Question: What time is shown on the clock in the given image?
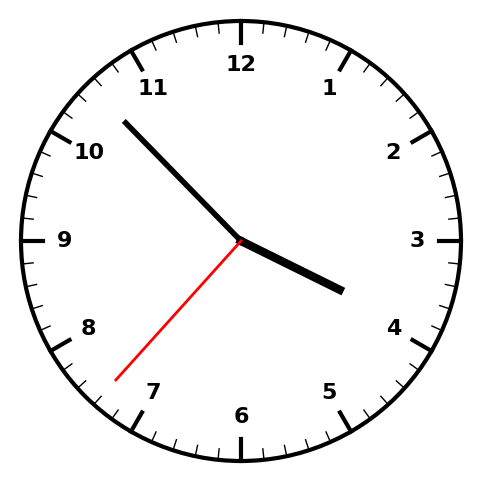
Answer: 03:52:37